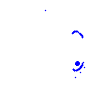
Particle: pion